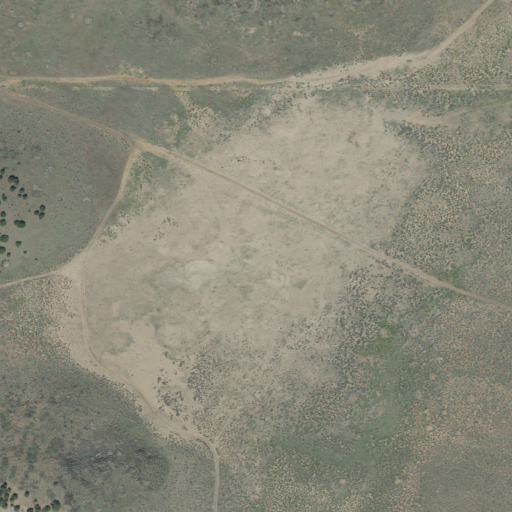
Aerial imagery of depression(s) in Utah named Elliker Basin containing shrub and evergreen forest